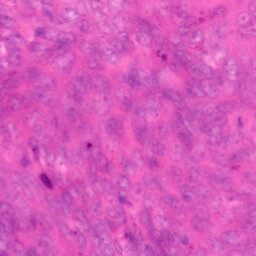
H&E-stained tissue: Colon